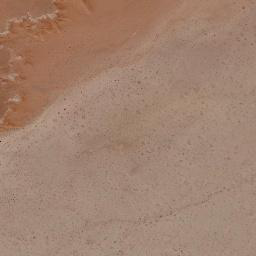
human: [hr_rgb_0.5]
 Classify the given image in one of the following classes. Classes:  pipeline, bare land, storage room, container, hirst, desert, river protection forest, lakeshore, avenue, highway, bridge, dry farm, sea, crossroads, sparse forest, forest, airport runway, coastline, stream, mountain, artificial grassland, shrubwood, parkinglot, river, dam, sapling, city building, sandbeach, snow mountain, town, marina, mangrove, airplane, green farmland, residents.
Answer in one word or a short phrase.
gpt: desert